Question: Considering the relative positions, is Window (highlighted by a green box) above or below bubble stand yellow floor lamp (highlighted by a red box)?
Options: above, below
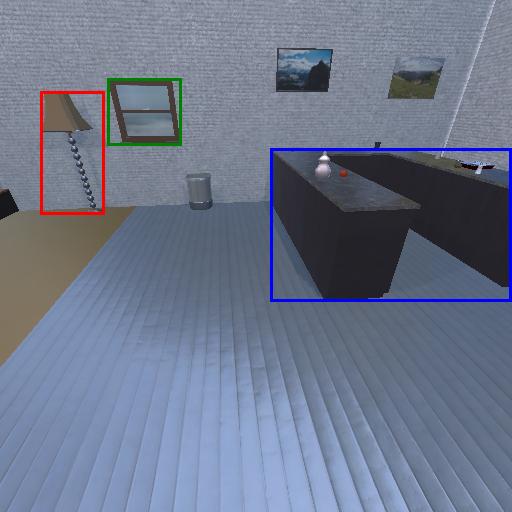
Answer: above